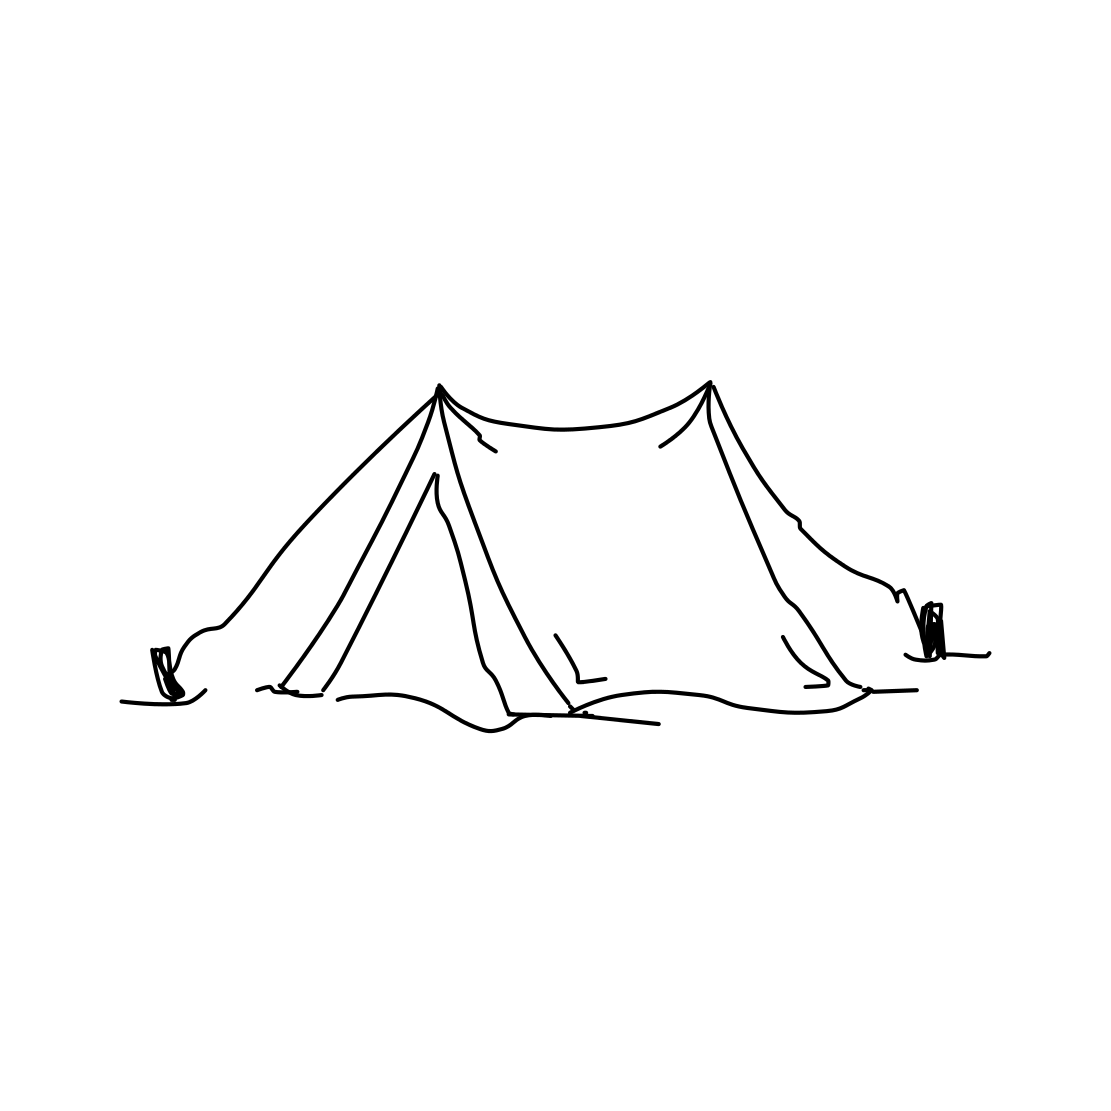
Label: tent